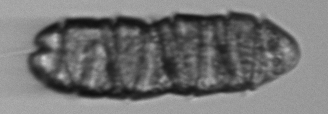
Label: Margalefidinium